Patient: sex M, age 36
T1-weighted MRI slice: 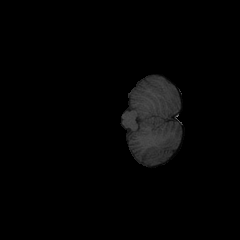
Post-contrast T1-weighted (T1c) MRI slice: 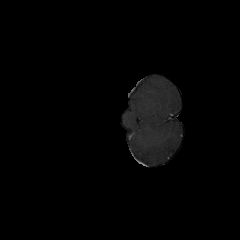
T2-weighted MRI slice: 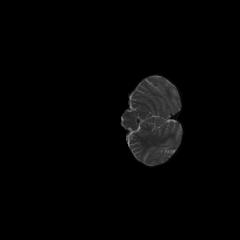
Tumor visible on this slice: no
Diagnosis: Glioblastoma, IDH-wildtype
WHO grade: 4